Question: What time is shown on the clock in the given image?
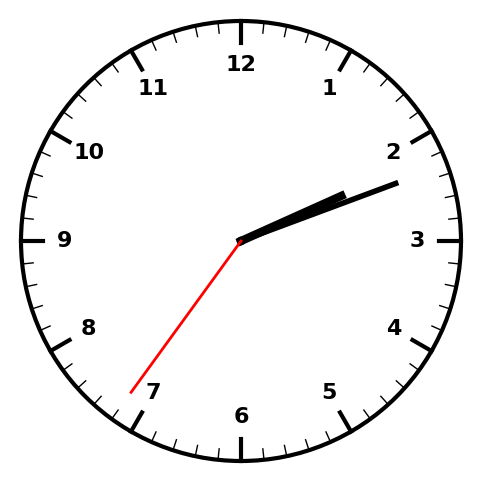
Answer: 02:11:36